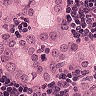
Metastatic tissue present: yes